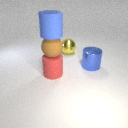
large brown rubber sphere below large blue rubber cylinder